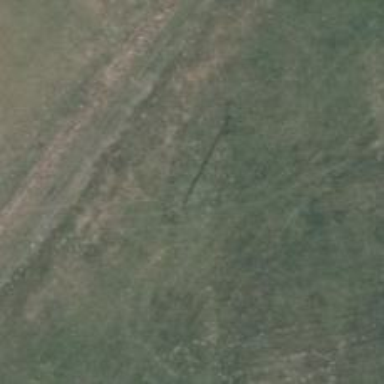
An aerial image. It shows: Power pole.